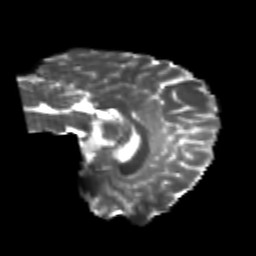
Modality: T2w
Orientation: sagittal
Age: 23
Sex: female
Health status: healthy
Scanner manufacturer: philips
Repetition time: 7.386 s
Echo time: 0.08599 s